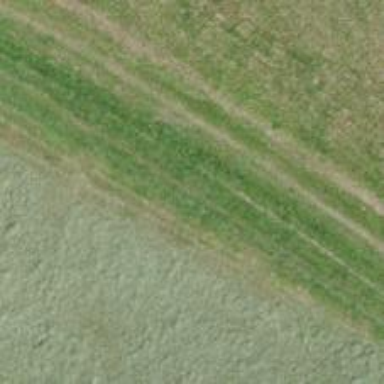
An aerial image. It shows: Path covered in grass.